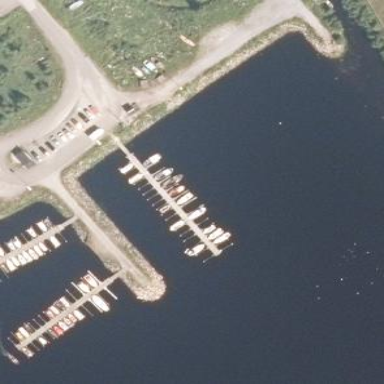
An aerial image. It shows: Pier with mooring facilities.